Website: bh-photo
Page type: customer-info-address
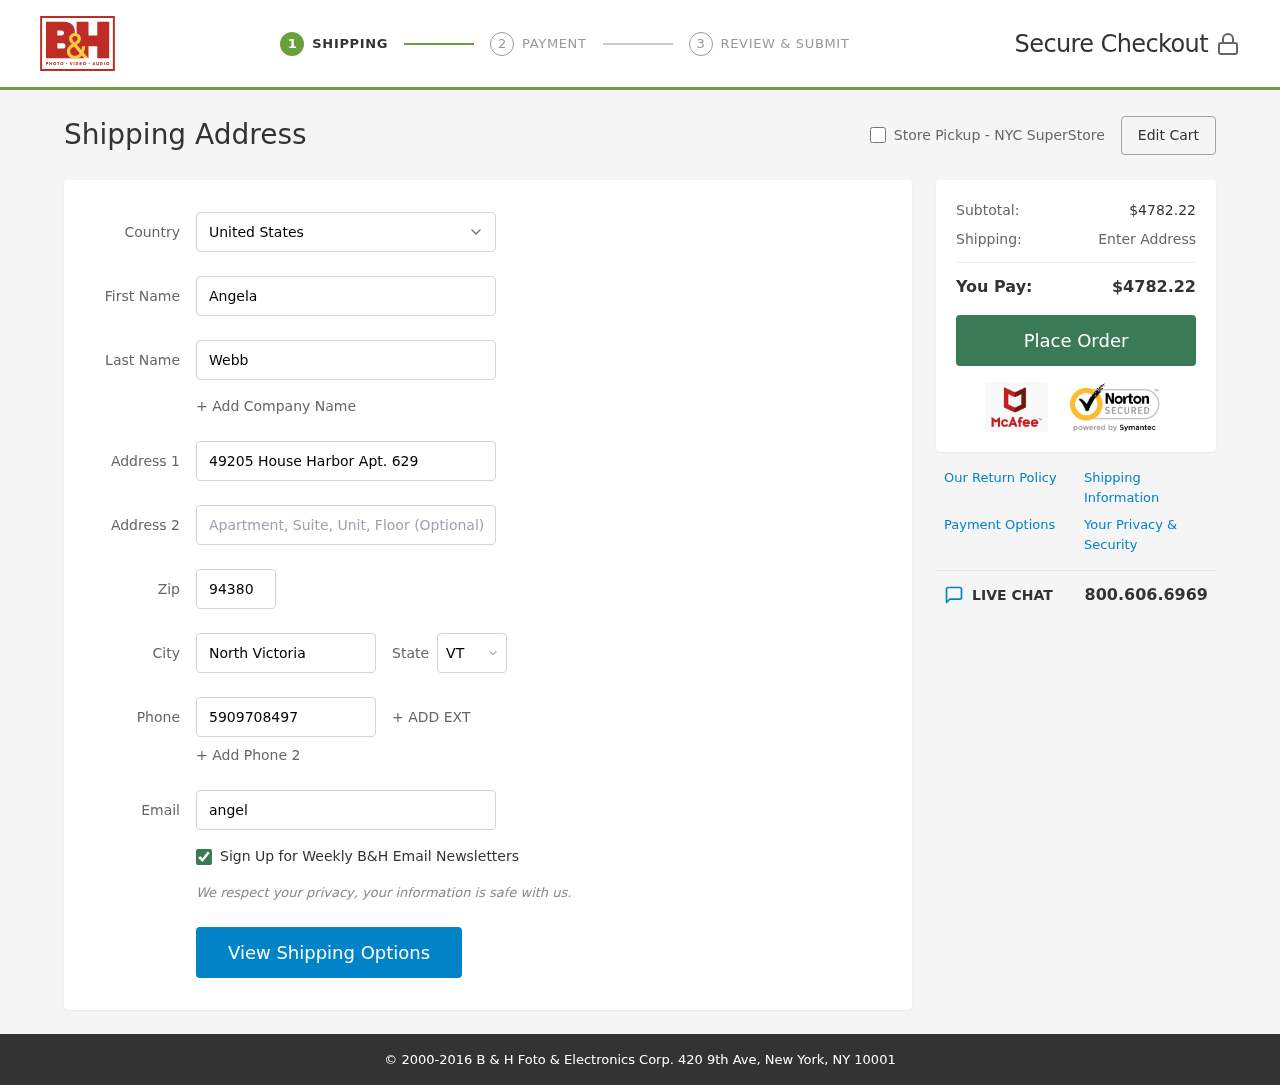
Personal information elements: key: PII_CITY
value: North Victoria
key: PII_COUNTRY
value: United States
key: PII_EMAIL
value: angela.webb@hotmail.com
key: PII_FIRSTNAME
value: Angela
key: PII_LASTNAME
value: Webb
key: PII_PHONE
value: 5909708497
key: PII_POSTCODE
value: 94380
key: PII_STATE_ABBR
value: VT
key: PII_STREET
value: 49205 House Harbor Apt. 629
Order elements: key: ORDER_SUBTOTAL
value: $4782.22
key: ORDER_TOTAL
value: $4782.22